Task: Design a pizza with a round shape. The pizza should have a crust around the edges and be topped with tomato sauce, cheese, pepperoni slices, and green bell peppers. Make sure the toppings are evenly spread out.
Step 54:
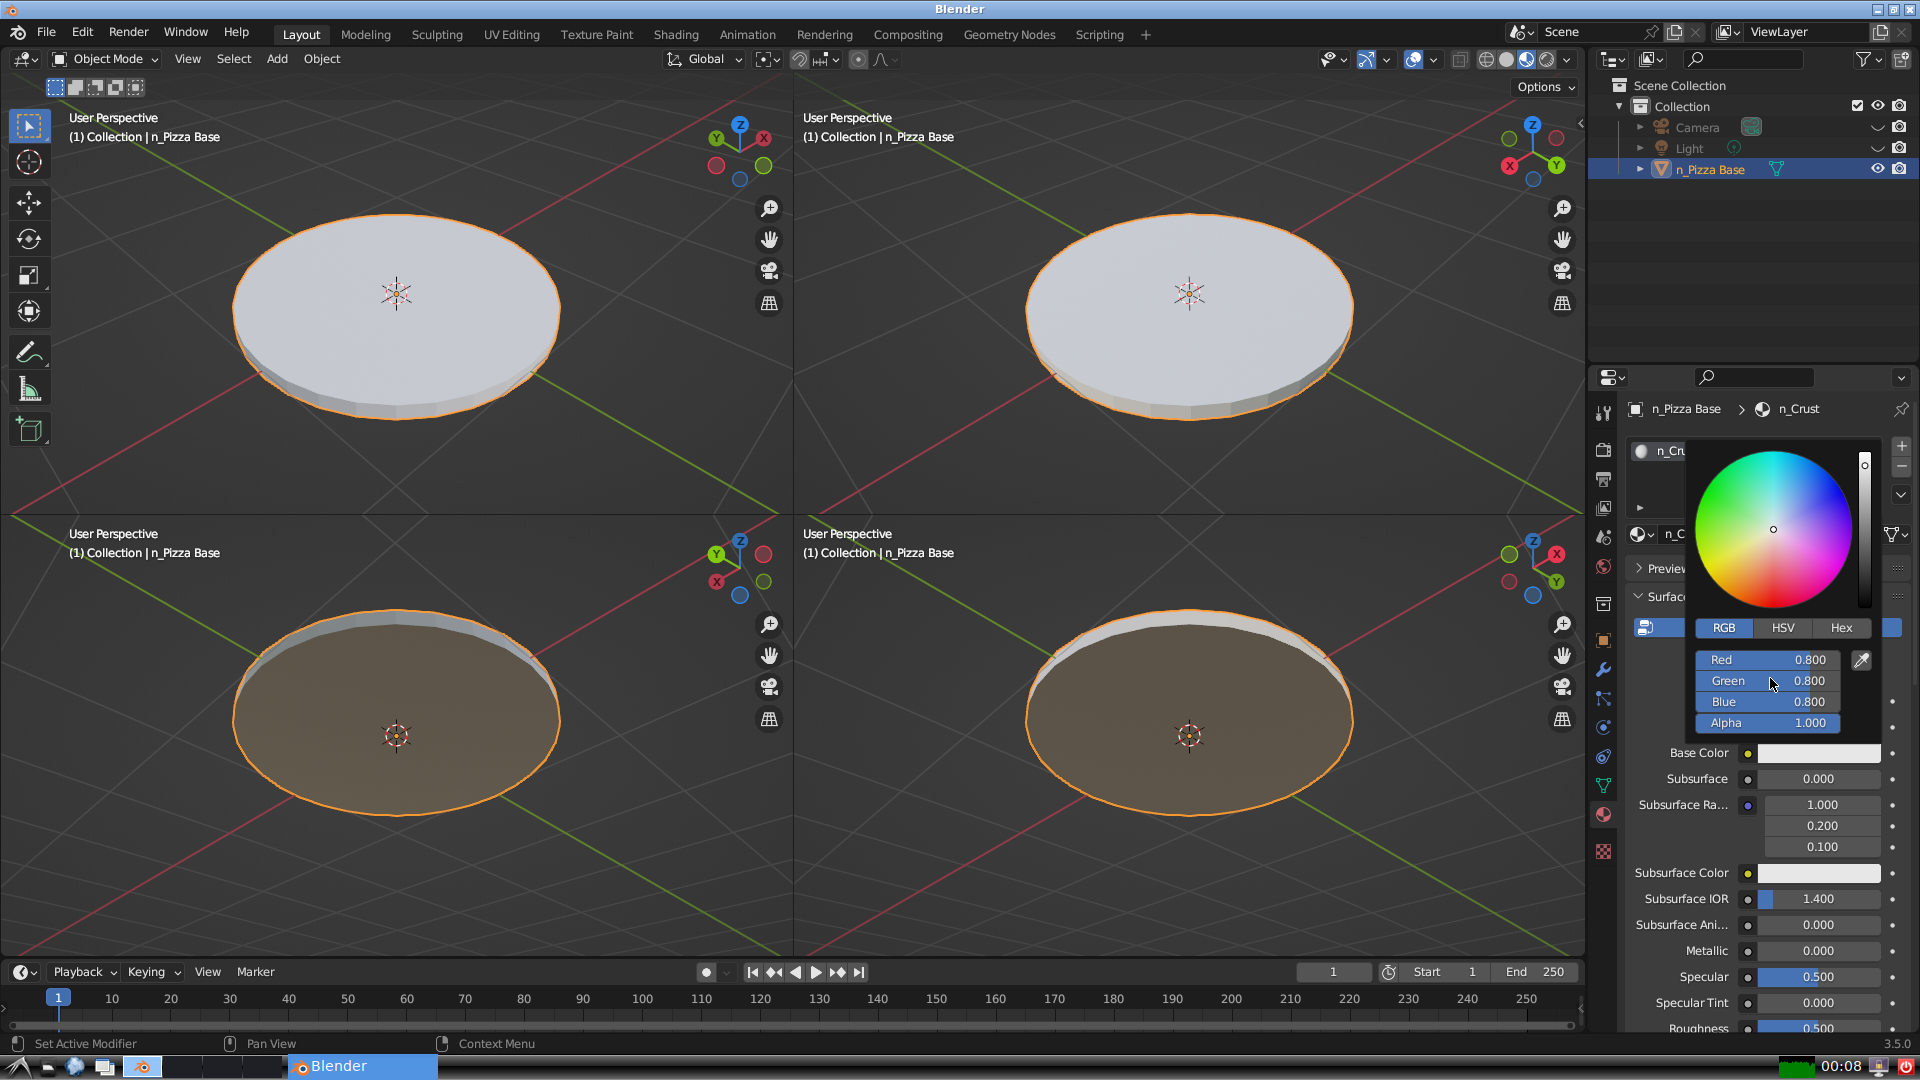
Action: click: no